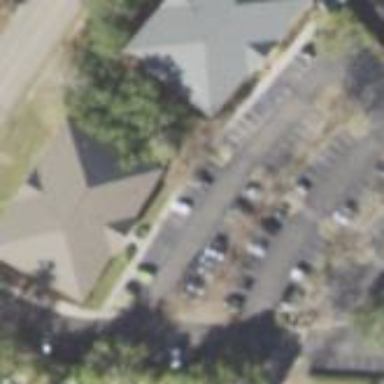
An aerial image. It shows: Commercial building.